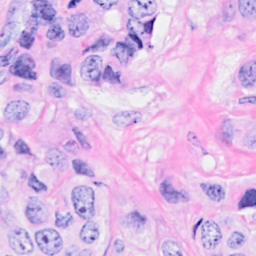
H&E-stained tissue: Breast